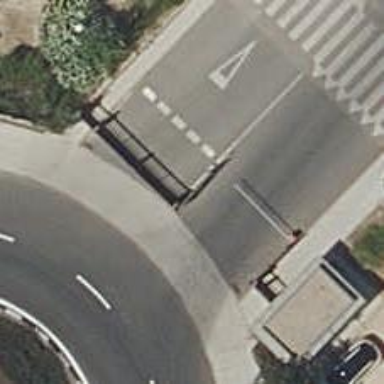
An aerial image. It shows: Gate.